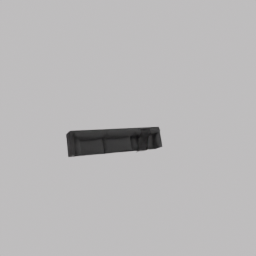
Label: furniture